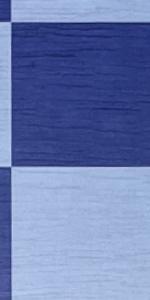
Label: Empty